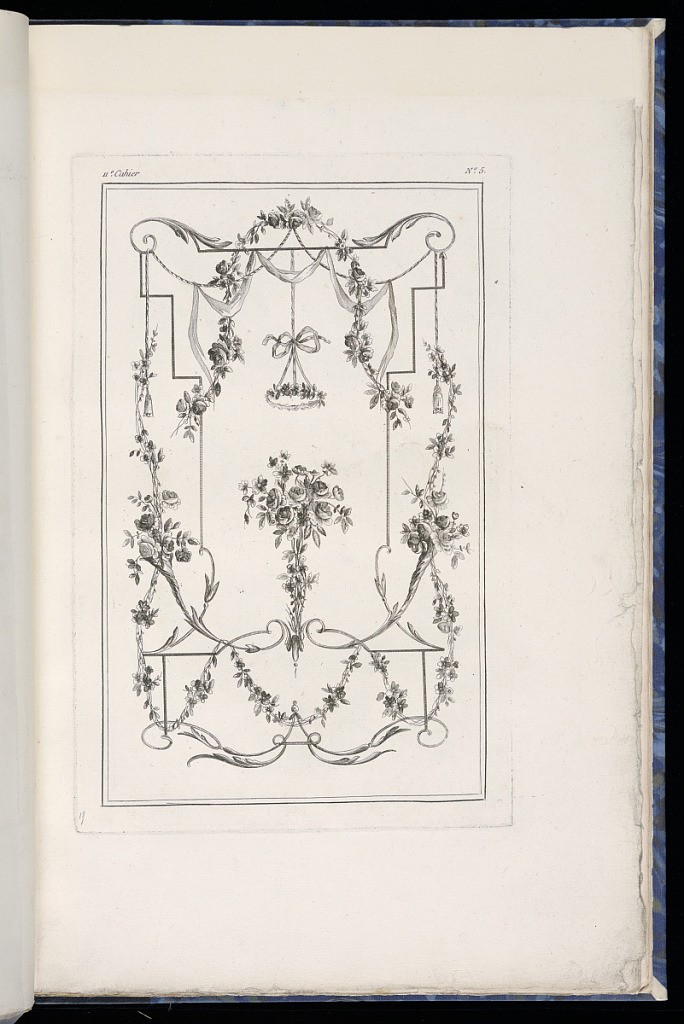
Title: Decorative Panel Design
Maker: Pierre Ranson, French, 1736–1786
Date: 1777–79
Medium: Etching on paper
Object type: Print
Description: Design for a decorative panel featuring arabesque and floral motifs including festoons of flowers, flowering branches, draped textiles, scrolling acanthus leaves (rinceaux), ribbons, rope with tassels, s-scrolls, and fleurons. The plate is numbered.